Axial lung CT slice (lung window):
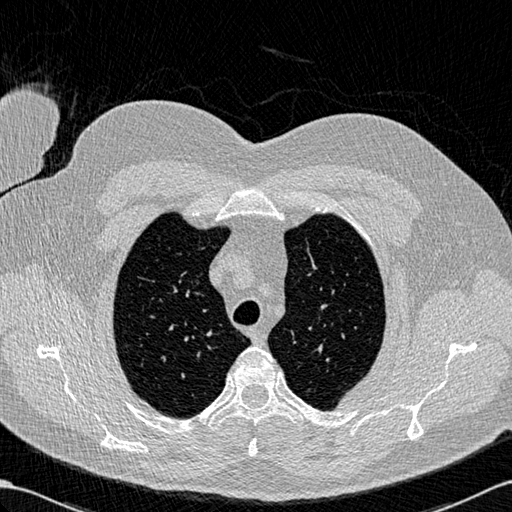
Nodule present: no